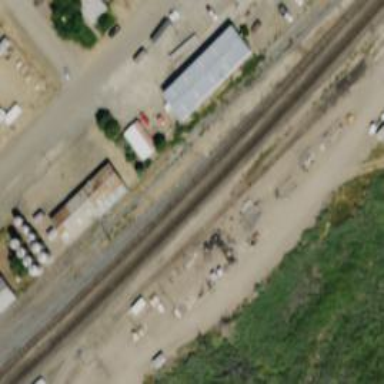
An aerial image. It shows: Railway siding for service.